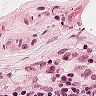
Metastatic tissue present: no